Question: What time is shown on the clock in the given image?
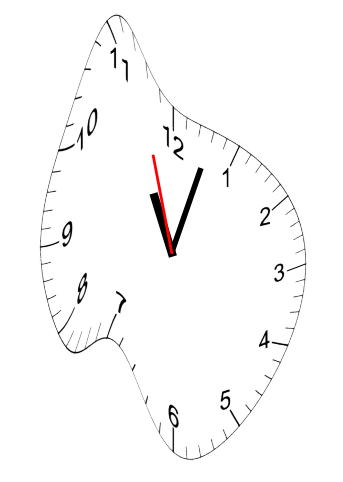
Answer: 11:02:57